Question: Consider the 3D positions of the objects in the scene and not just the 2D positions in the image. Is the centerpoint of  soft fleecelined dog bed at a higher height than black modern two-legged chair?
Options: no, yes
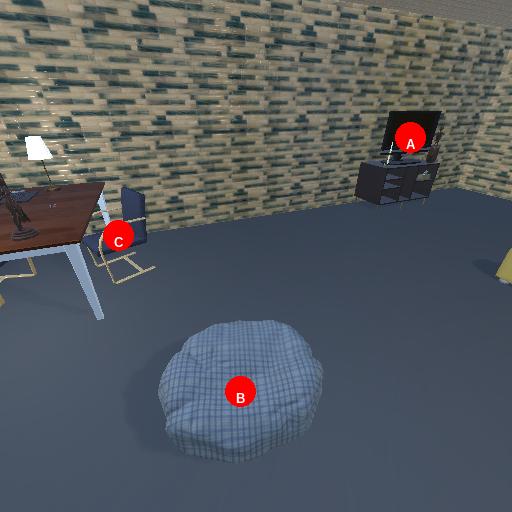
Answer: no